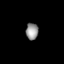
Tissue: skin
Cell type: Epithelial cells
Senescence score: 0.2206
Nuclear area (px): 199
Mean DAPI intensity: 150.337